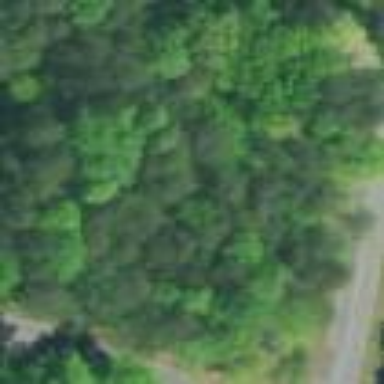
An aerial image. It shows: Mixed leaf woodland.